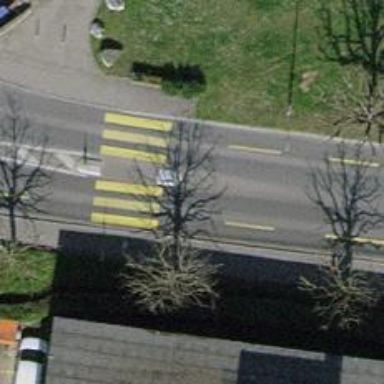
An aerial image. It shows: Asphalt footway with marked zebra crossing that includes crossing island.